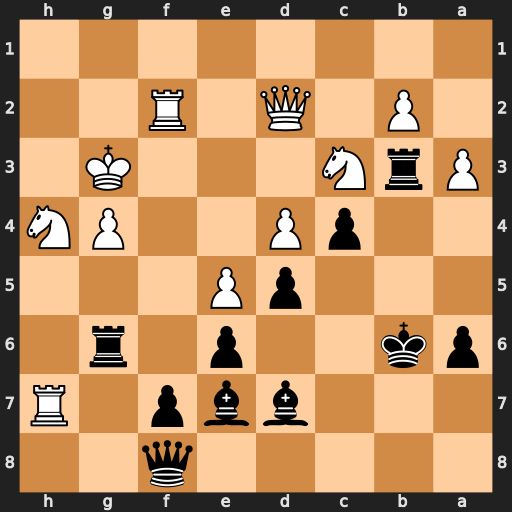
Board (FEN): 5q2/3bbp1R/pk2p1r1/3pP3/2pP2PN/PrN3K1/1P1Q1R2/8
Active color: b
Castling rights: -
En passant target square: -
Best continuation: Rxg4+ Kxg4 Qg8+ Rg7 Qxg7+